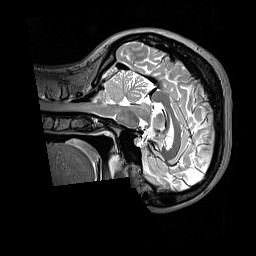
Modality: T2w
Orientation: sagittal
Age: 34
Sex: female
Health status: healthy
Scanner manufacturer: siemens
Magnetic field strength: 3 T
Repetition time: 3.2 s
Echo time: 0.568 s